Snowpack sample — Snodgrass Mountain, Crested Butte, Colorado (2/4/25, 12:06 PM MST)
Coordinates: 38.923, -106.968
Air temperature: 35 °F
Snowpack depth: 80 cm
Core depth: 60 cm
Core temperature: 32 °F
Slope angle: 14°, slope face: 78°
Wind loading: low
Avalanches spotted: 0
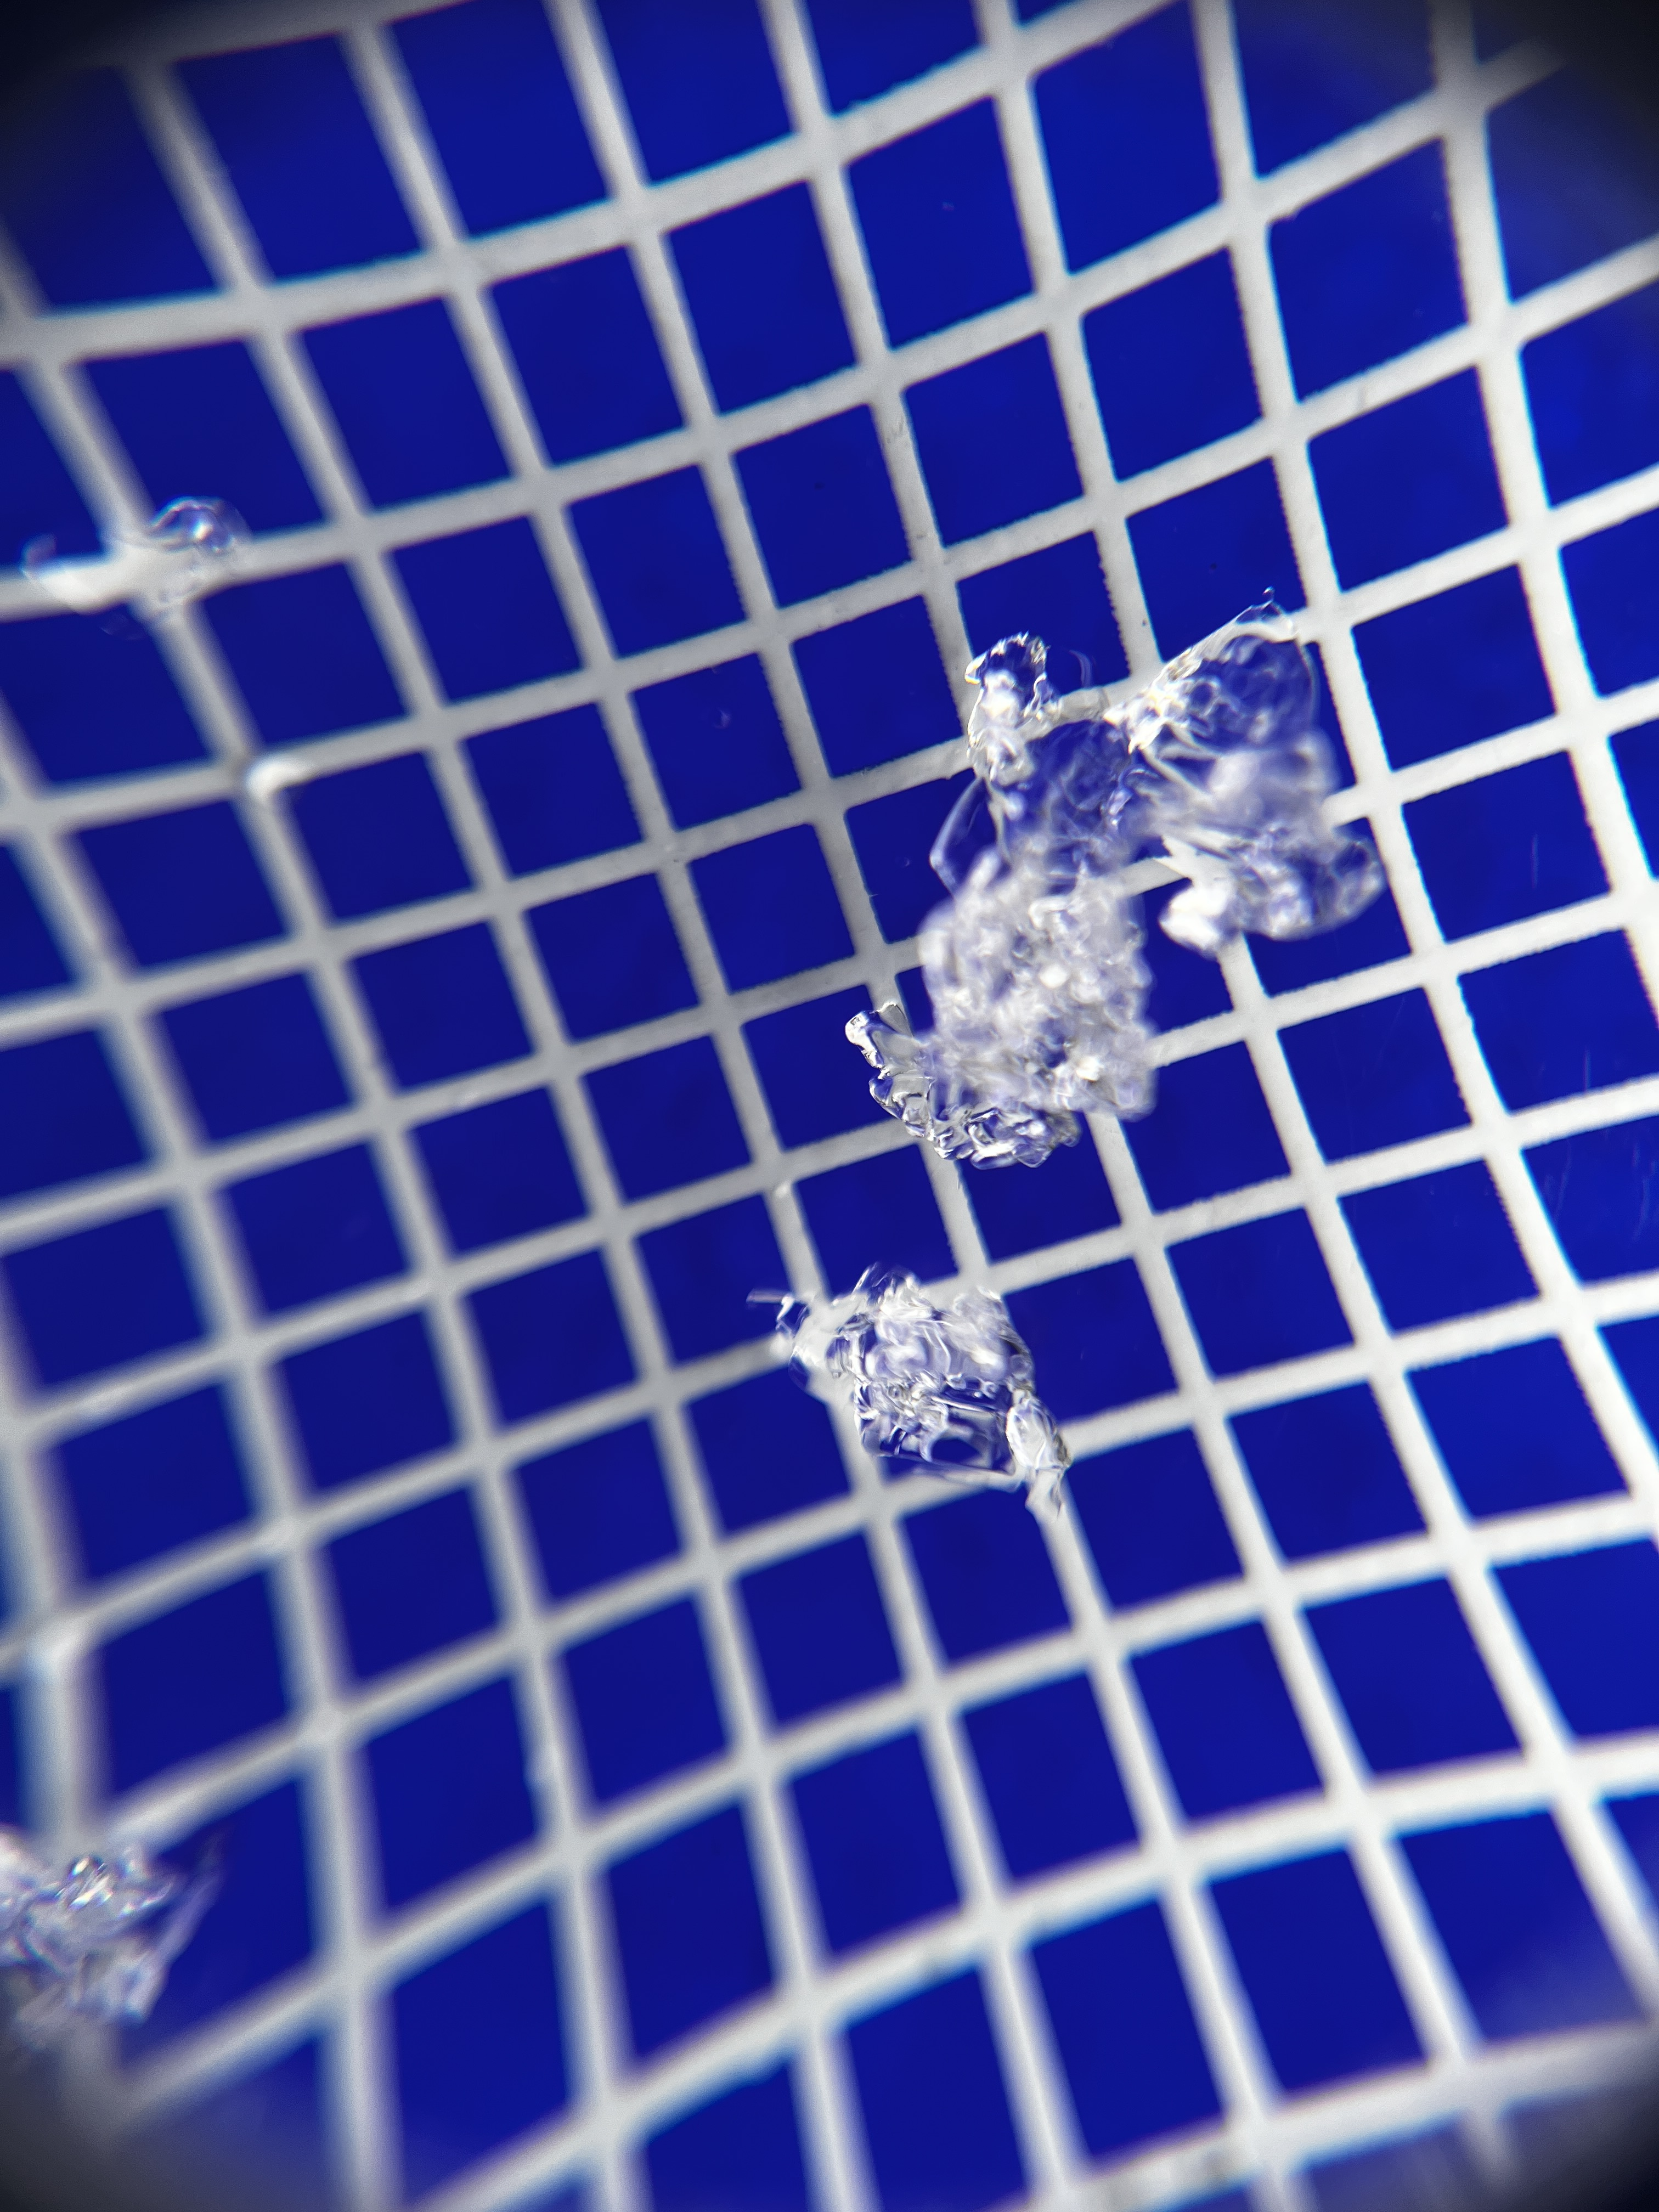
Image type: magnified_profile
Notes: No avalanches nearby, unusually warm weather for the last month reported by residents, Collected 25 yards from treeline